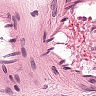
Metastatic tissue present: no